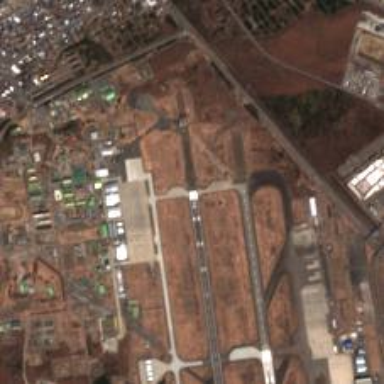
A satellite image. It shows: Runway at airport.